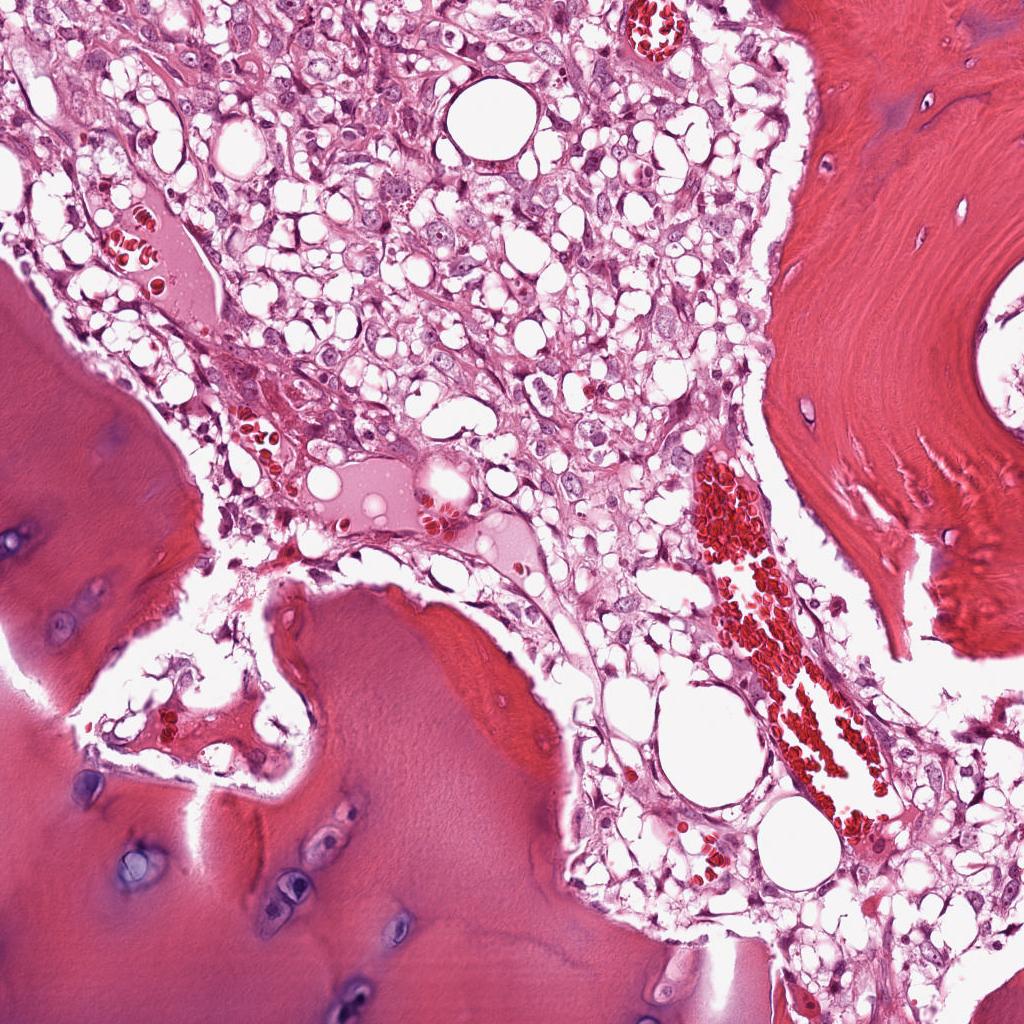
Label: Viable